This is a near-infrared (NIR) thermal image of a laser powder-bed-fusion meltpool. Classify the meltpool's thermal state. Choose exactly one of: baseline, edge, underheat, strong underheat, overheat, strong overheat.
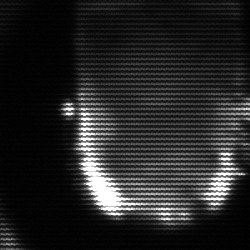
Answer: baseline